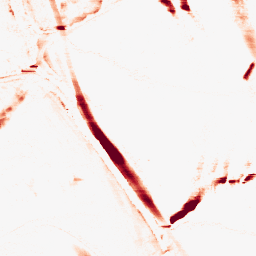
Category: morphological
Decomposition family: morphological_rect
Decomposition parameters: operation: opening
width: 20
height: 3
Upsampling method: sinc_blackman
Upsampling parameters: scale: 4
kernel_size: 16
Upsampling scale: 4